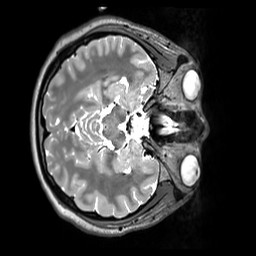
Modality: T2w
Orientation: axial
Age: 24
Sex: female
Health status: healthy
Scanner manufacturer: siemens
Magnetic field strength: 3 T
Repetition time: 3.2 s
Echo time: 0.412 s